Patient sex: M
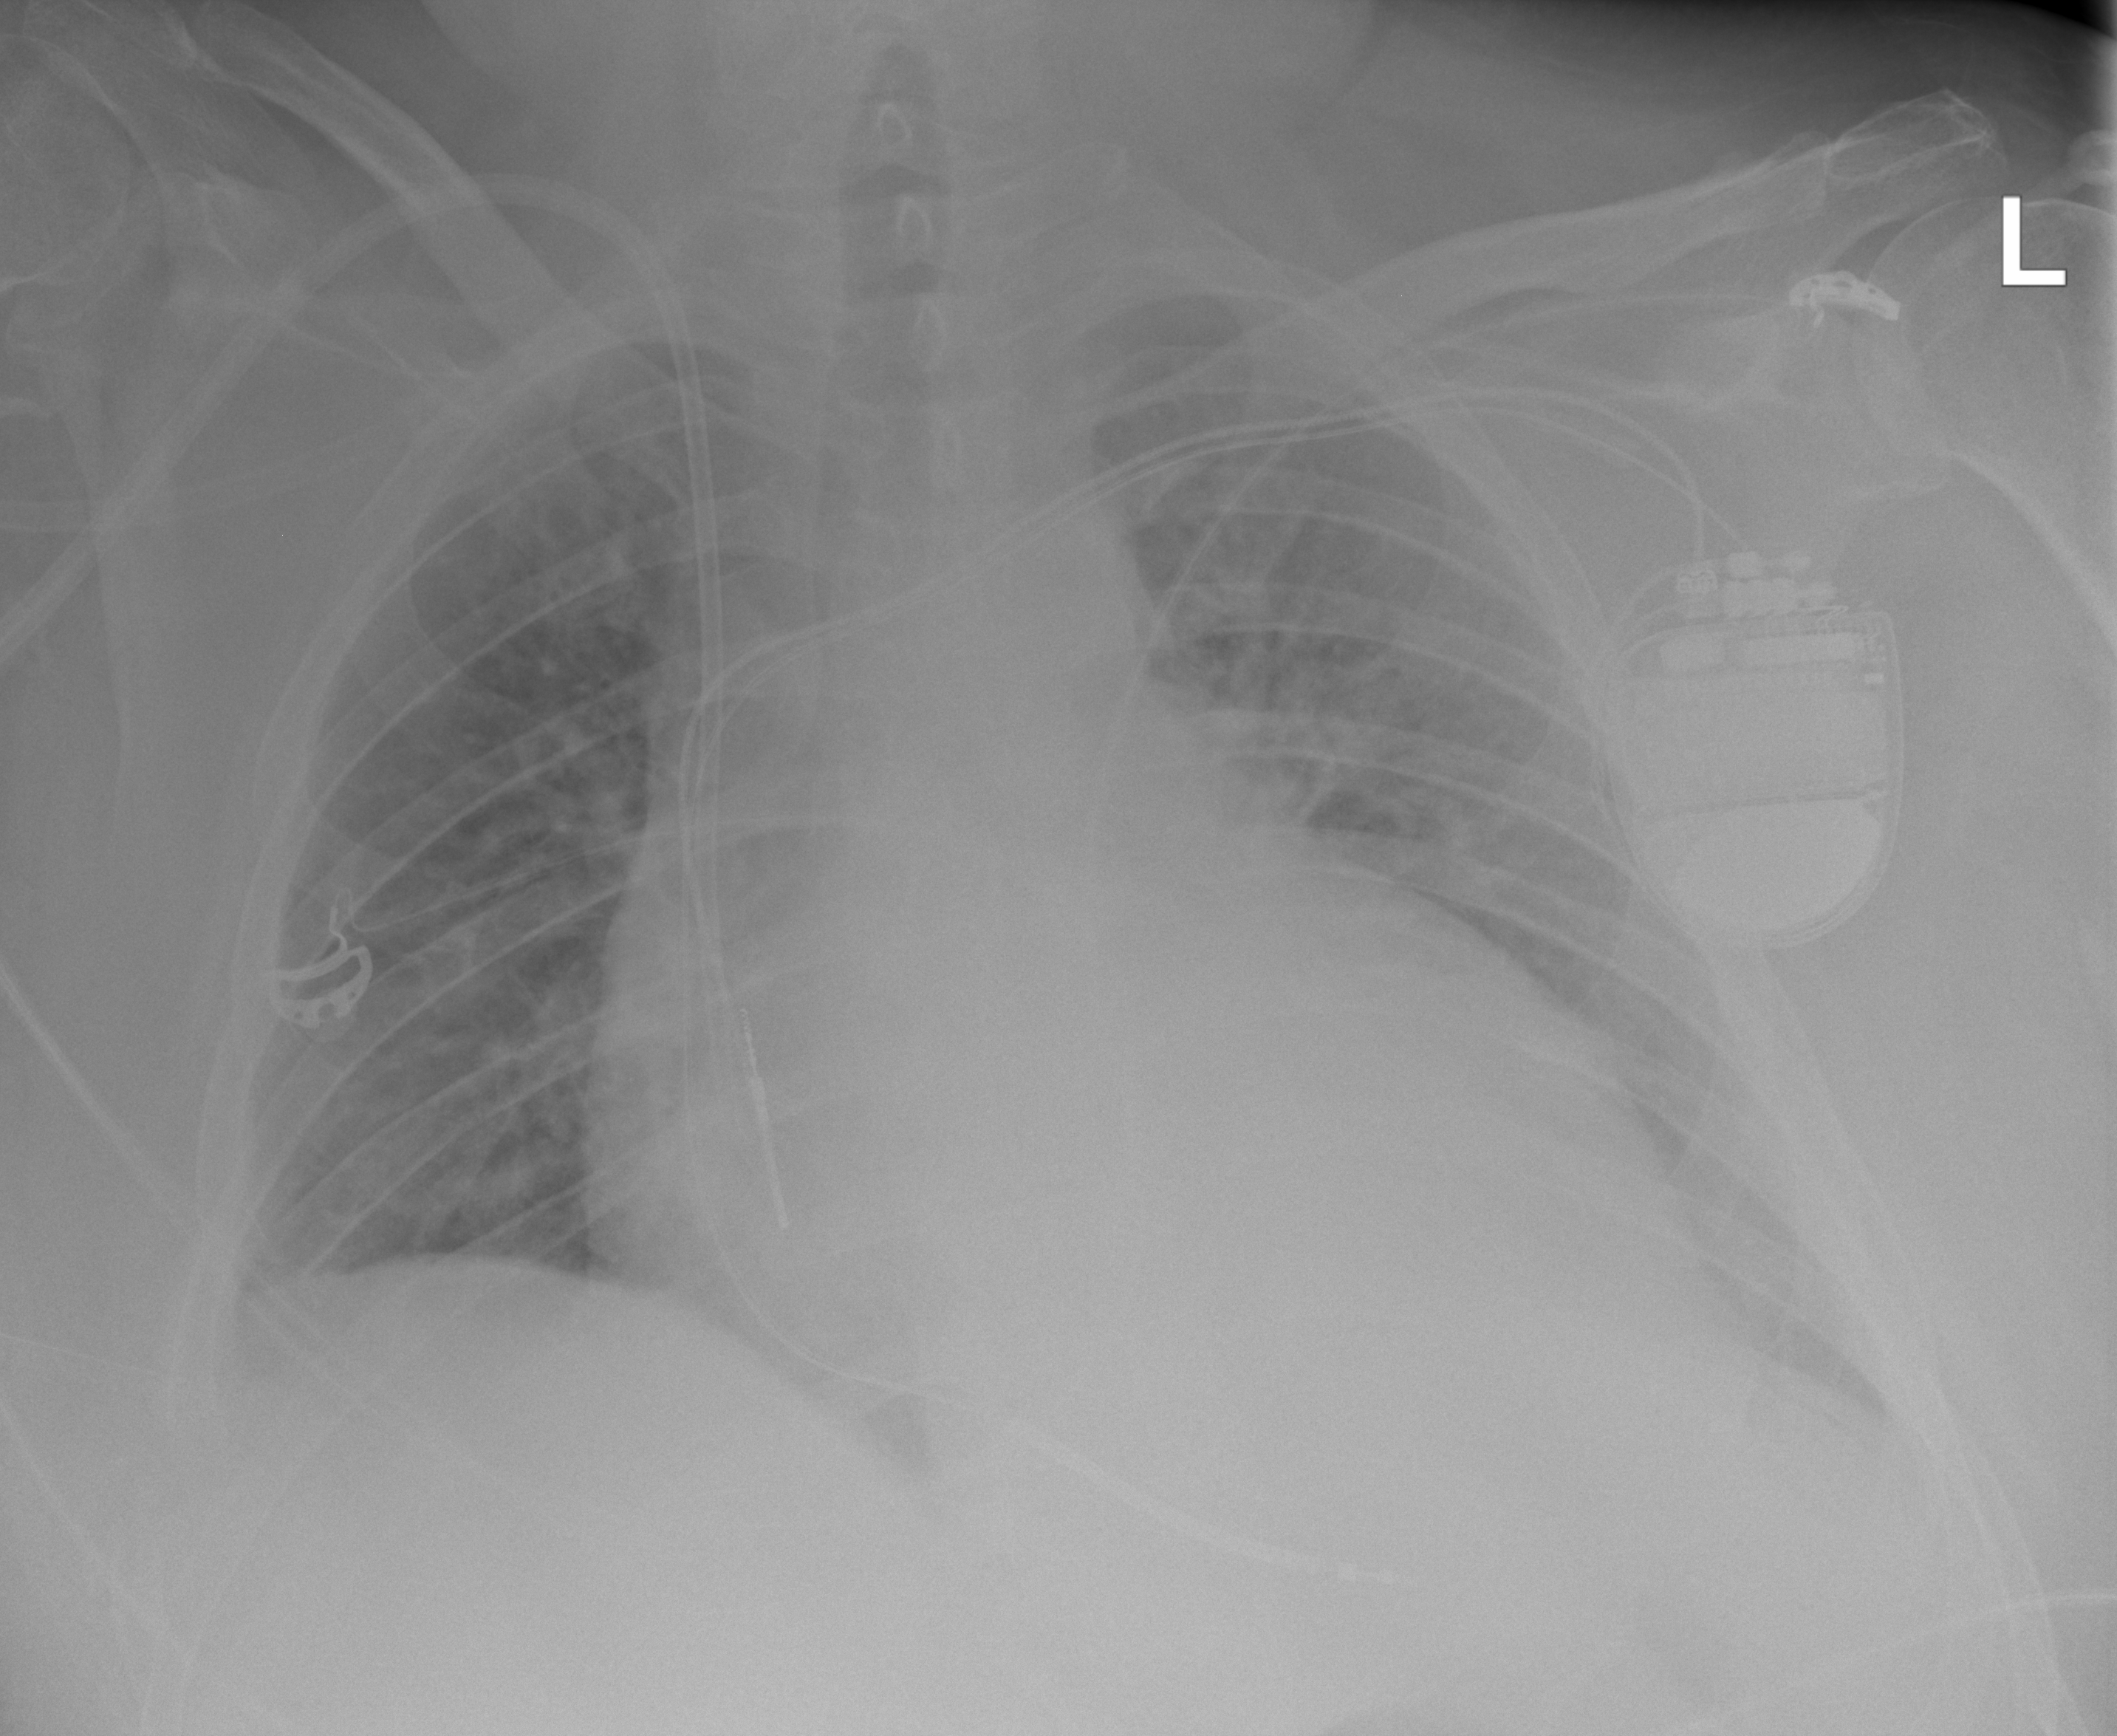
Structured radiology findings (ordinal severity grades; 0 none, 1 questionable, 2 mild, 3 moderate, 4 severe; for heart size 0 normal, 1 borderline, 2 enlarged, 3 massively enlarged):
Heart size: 2
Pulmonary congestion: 2
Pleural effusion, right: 2
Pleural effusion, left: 2
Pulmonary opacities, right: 2
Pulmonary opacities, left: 2
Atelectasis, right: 2
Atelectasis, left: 2